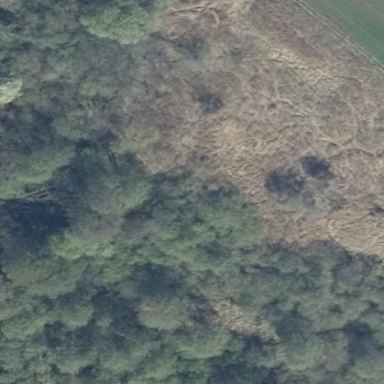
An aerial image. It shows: Swamp in wetland area.